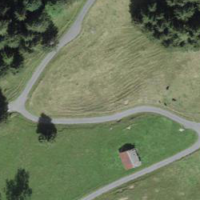
EUNIS habitat code: 24
Species observed at this site:
Stauroderus scalaris